Question: I need to write a macro such that: I fill in A1 with a purple color. Then as I run the macro, A2 should be a little lighter, A3 even lighter... etc until A20 is white. But this color change be proportional, i.e. the marginal color change in cells "becoming ligher" should be falling (such that A2 is to a larger degree ligher than A1, than A3 ligher than A2).

So far I have the following code:
'''
Sub Macro3()
Dim firstCell As Range 'the first cell, and the cell whose color will be used for all others.
Dim cellColor As Long 'the cell color that you will use, based on firstCell
Dim allCells As Range 'all cells in the column you want to color
Dim c As Long 'cell counter
Dim tintFactor As Double 'computed factor based on # of cells.
Dim contrast As Integer
Set firstCell = Range("A1")
cellColor = firstCell.Interior.Color
contrast = Range("F5").Value
Set allCells = Range("A1:A20")
For c = allCells.Cells.Count To 1 Step -1
allCells(c).Interior.Color = cellColor
allCells(c).Interior.TintAndShade = contrast * _
(c - 1) / allCells.Cells.Count
Next
End Sub
'''
I tried to introduce an integer varialbe 'Dim contrast as Integer' to cell "F5", so that as I change the value in "F5", the marginal decrease in color would fall. But this does not work. How can I improve the code?
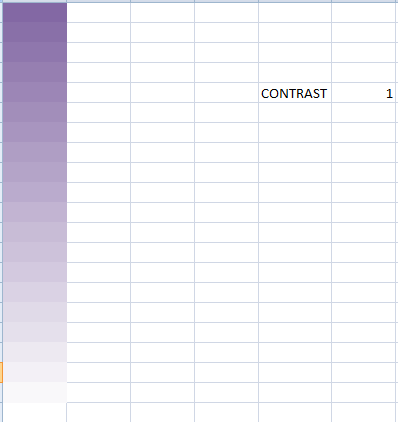
Answer: Below goes code with 'tan' function which result with the following picture:

In column B you find difference between T&S color parameter.
'''
Sub Macro3_proposal()
Dim firstCell As Range 'the first cell, and the cell whose color will be used for all others.
Dim cellColor As Long 'the cell color that you will use, based on firstCell
Dim allCells As Range 'all cells in the column you want to color
Dim c As Long 'cell counter
Dim tintFactor As Double 'computed factor based on # of cells.
Dim contrast As Integer
Set firstCell = Range("A1")
cellColor = firstCell.Interior.Color
contrast = Range("F5").Value
Set allCells = Range("A1:A20")
Dim allCellsCount!
allCellsCount = allCells.Cells.Count - 1
For c = 1 To allCellsCount
allCells(c + 1).Interior.Color = cellColor
allCells(c + 1).Value = contrast * (Tan(c / allCellsCount) / Tan(1))
allCells(c + 1).Interior.TintAndShade = contrast * (Tan(c / allCellsCount) / Tan(1))
Next
End Sub
'''